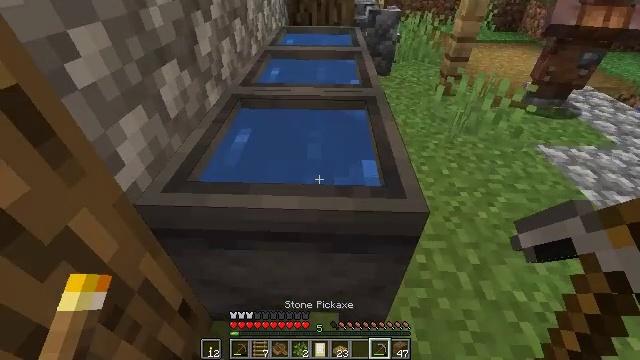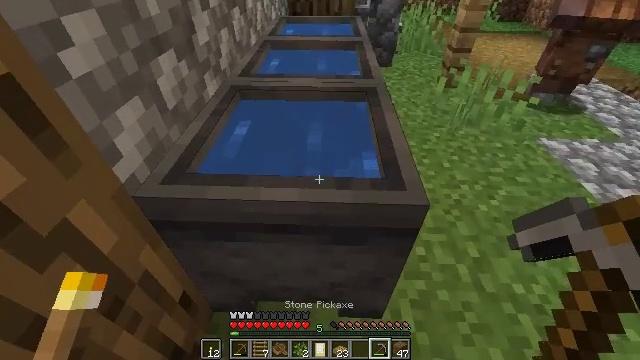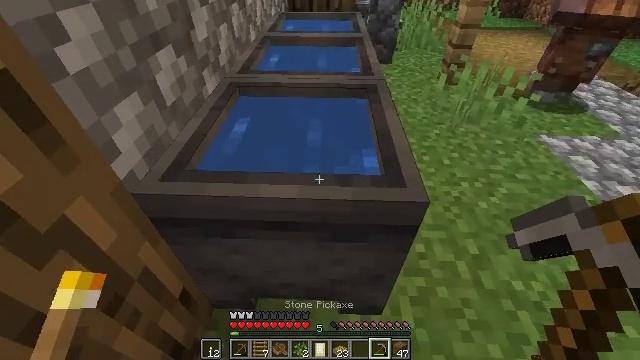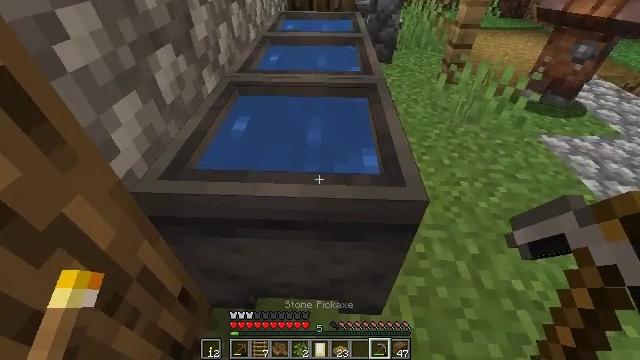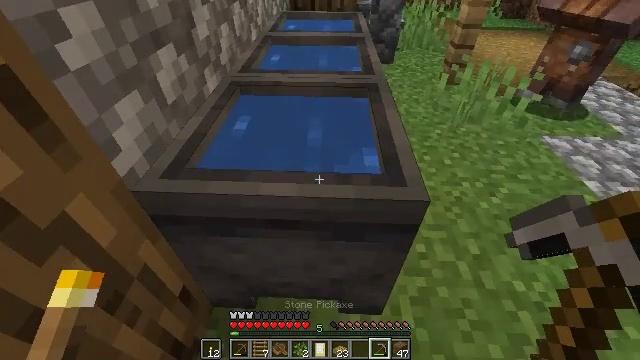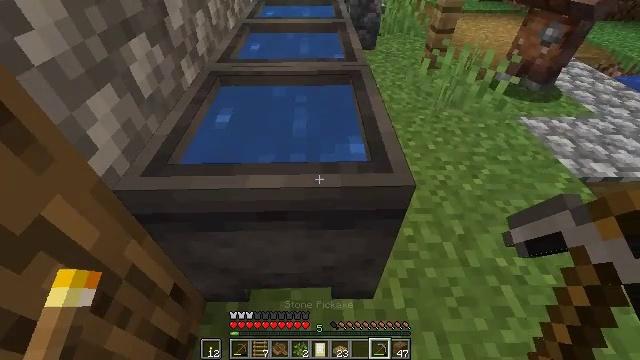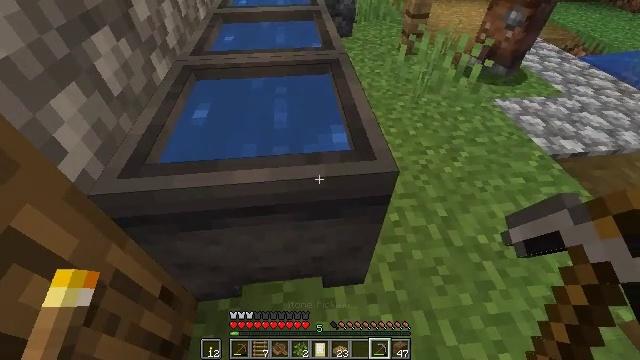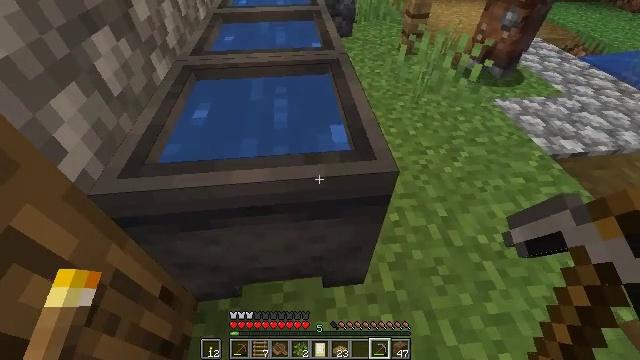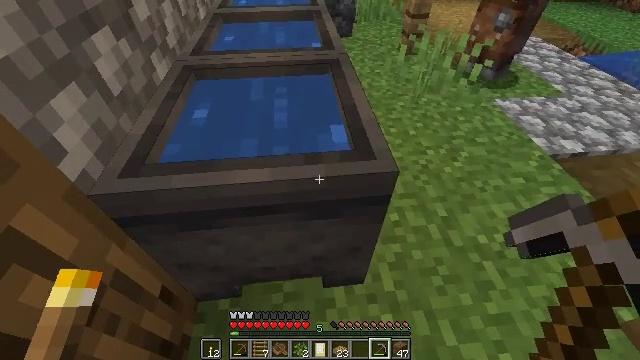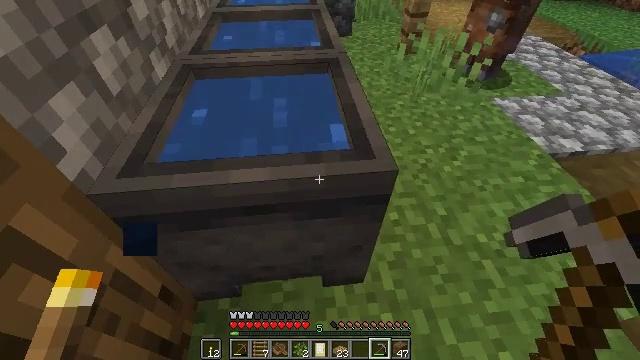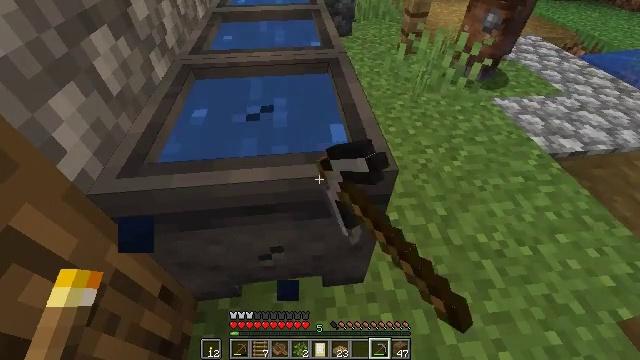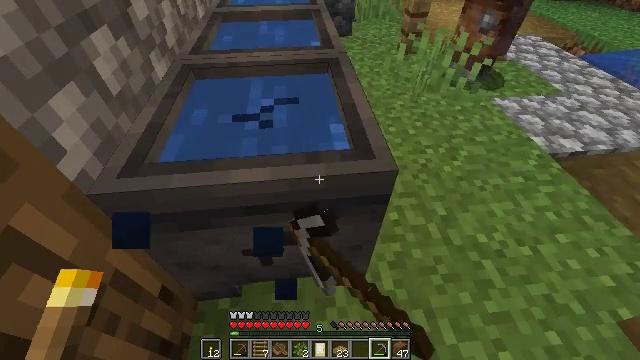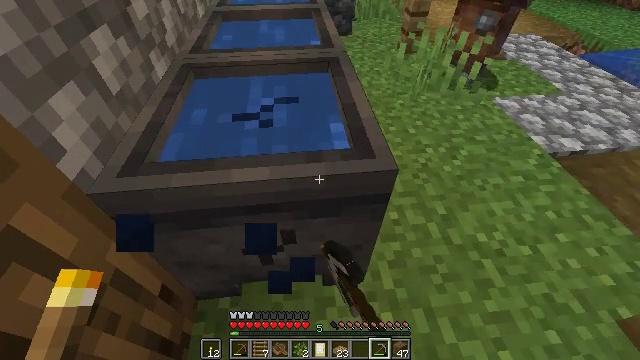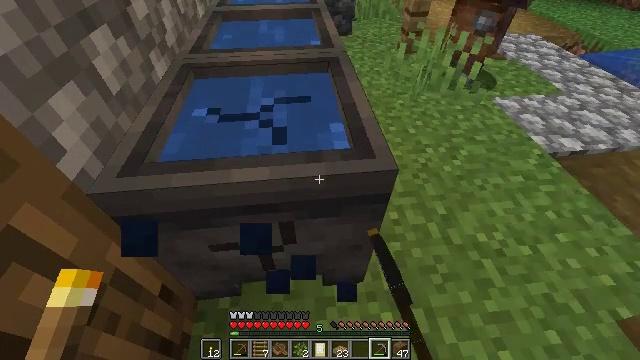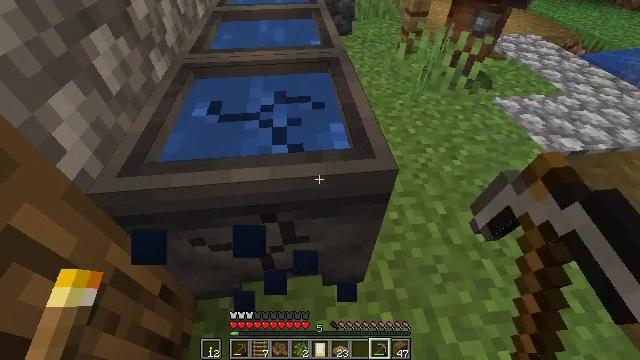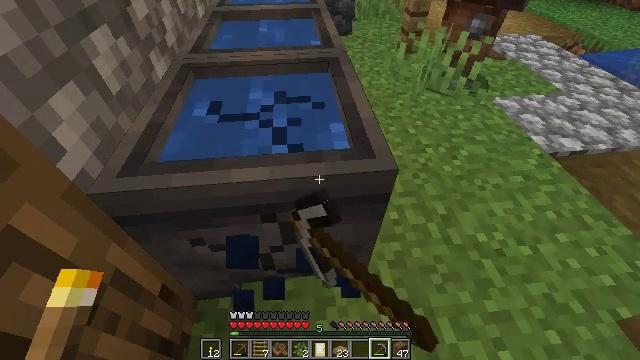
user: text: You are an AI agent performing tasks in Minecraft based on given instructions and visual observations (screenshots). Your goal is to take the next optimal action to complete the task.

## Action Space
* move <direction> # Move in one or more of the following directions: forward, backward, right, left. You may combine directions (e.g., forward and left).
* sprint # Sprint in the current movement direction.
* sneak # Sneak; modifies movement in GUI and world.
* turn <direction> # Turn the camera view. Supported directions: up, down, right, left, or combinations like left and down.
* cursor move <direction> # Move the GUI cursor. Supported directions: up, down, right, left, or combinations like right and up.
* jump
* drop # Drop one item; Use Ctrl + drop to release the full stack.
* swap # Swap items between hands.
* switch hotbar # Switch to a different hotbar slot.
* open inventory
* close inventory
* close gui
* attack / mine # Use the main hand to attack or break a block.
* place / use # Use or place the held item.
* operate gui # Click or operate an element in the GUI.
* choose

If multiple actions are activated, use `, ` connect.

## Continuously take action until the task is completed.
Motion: motion action
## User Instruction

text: Gather the cauldron for reuse.
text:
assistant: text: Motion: turn down
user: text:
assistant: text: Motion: no_op
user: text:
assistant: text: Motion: no_op
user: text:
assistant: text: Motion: no_op
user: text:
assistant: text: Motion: turn right and down
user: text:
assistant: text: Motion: turn right and down
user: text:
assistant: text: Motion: no_op
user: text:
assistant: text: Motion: no_op
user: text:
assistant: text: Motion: attack / mine
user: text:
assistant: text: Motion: attack / mine
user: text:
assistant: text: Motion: attack / mine
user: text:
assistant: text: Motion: attack / mine
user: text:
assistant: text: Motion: attack / mine
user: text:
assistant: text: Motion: attack / mine
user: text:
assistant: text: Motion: attack / mine
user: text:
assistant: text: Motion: attack / mine
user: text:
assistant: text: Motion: attack / mine
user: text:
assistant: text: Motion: attack / mine
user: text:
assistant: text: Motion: attack / mine
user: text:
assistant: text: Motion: attack / mine
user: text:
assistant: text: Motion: attack / mine
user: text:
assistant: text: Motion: attack / mine
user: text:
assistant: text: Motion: attack / mine
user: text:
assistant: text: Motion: attack / mine
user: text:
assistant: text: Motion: attack / mine
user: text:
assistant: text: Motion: attack / mine
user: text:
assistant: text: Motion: attack / mine
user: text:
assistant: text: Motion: attack / mine
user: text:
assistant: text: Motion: attack / mine
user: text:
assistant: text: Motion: attack / mine